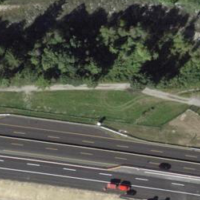
EUNIS habitat code: 57
Species observed at this site:
Tettigonia cantans